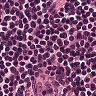
Metastatic tissue present: no